Interaction volume radius: 5 \u00c5
Interaction volume height: 20 \u00c5
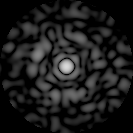
Disorder parameter: 0.8816